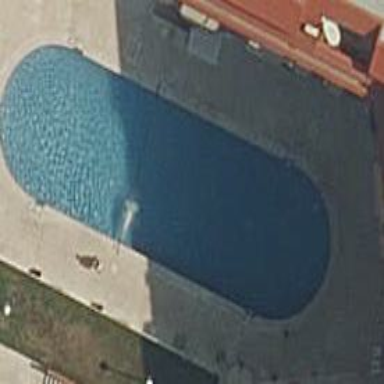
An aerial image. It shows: Swimming pool located in leisure land.